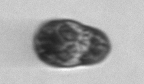
Label: Mesodinium